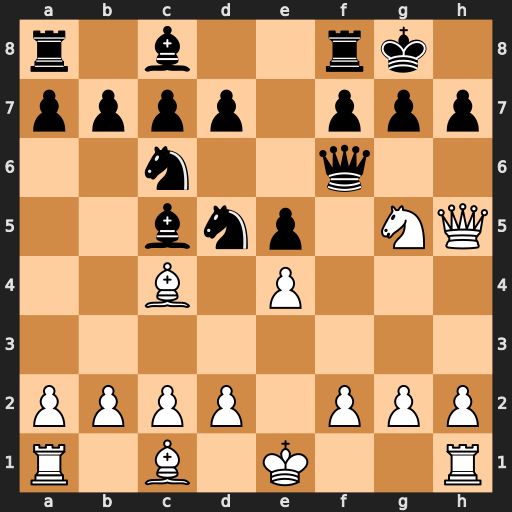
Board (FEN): r1b2rk1/pppp1ppp/2n2q2/2bnp1NQ/2B1P3/8/PPPP1PPP/R1B1K2R
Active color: w
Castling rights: KQ
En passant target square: -
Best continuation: Qxh7#